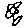
Label: flower